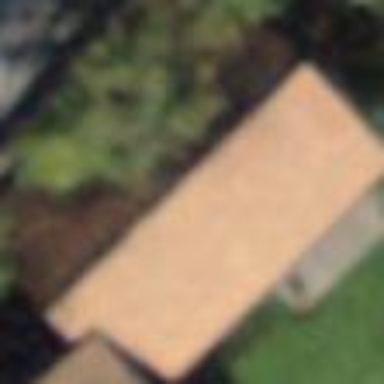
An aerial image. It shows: Barn.